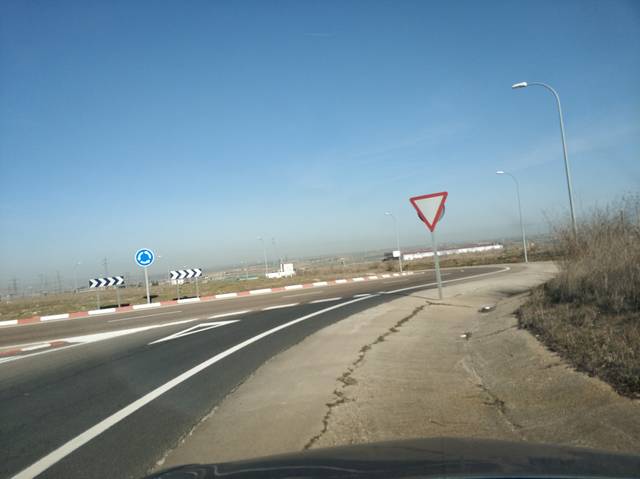
Region: Spain
Coordinates: 40.985, -5.683